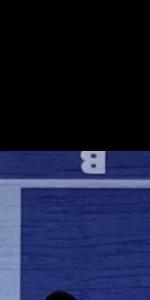
Label: Empty